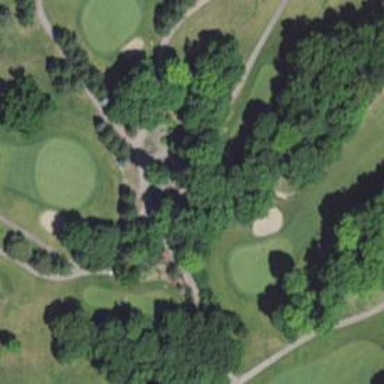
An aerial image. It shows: Path for golf carts.